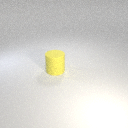
large yellow rubber cylinder